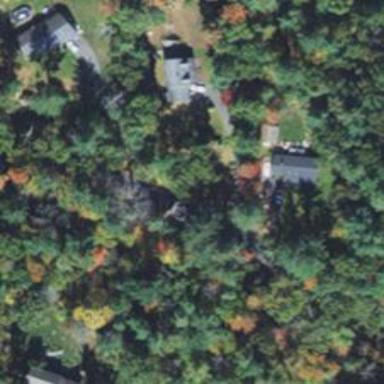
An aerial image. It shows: Driveway.